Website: macys
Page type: billing-address
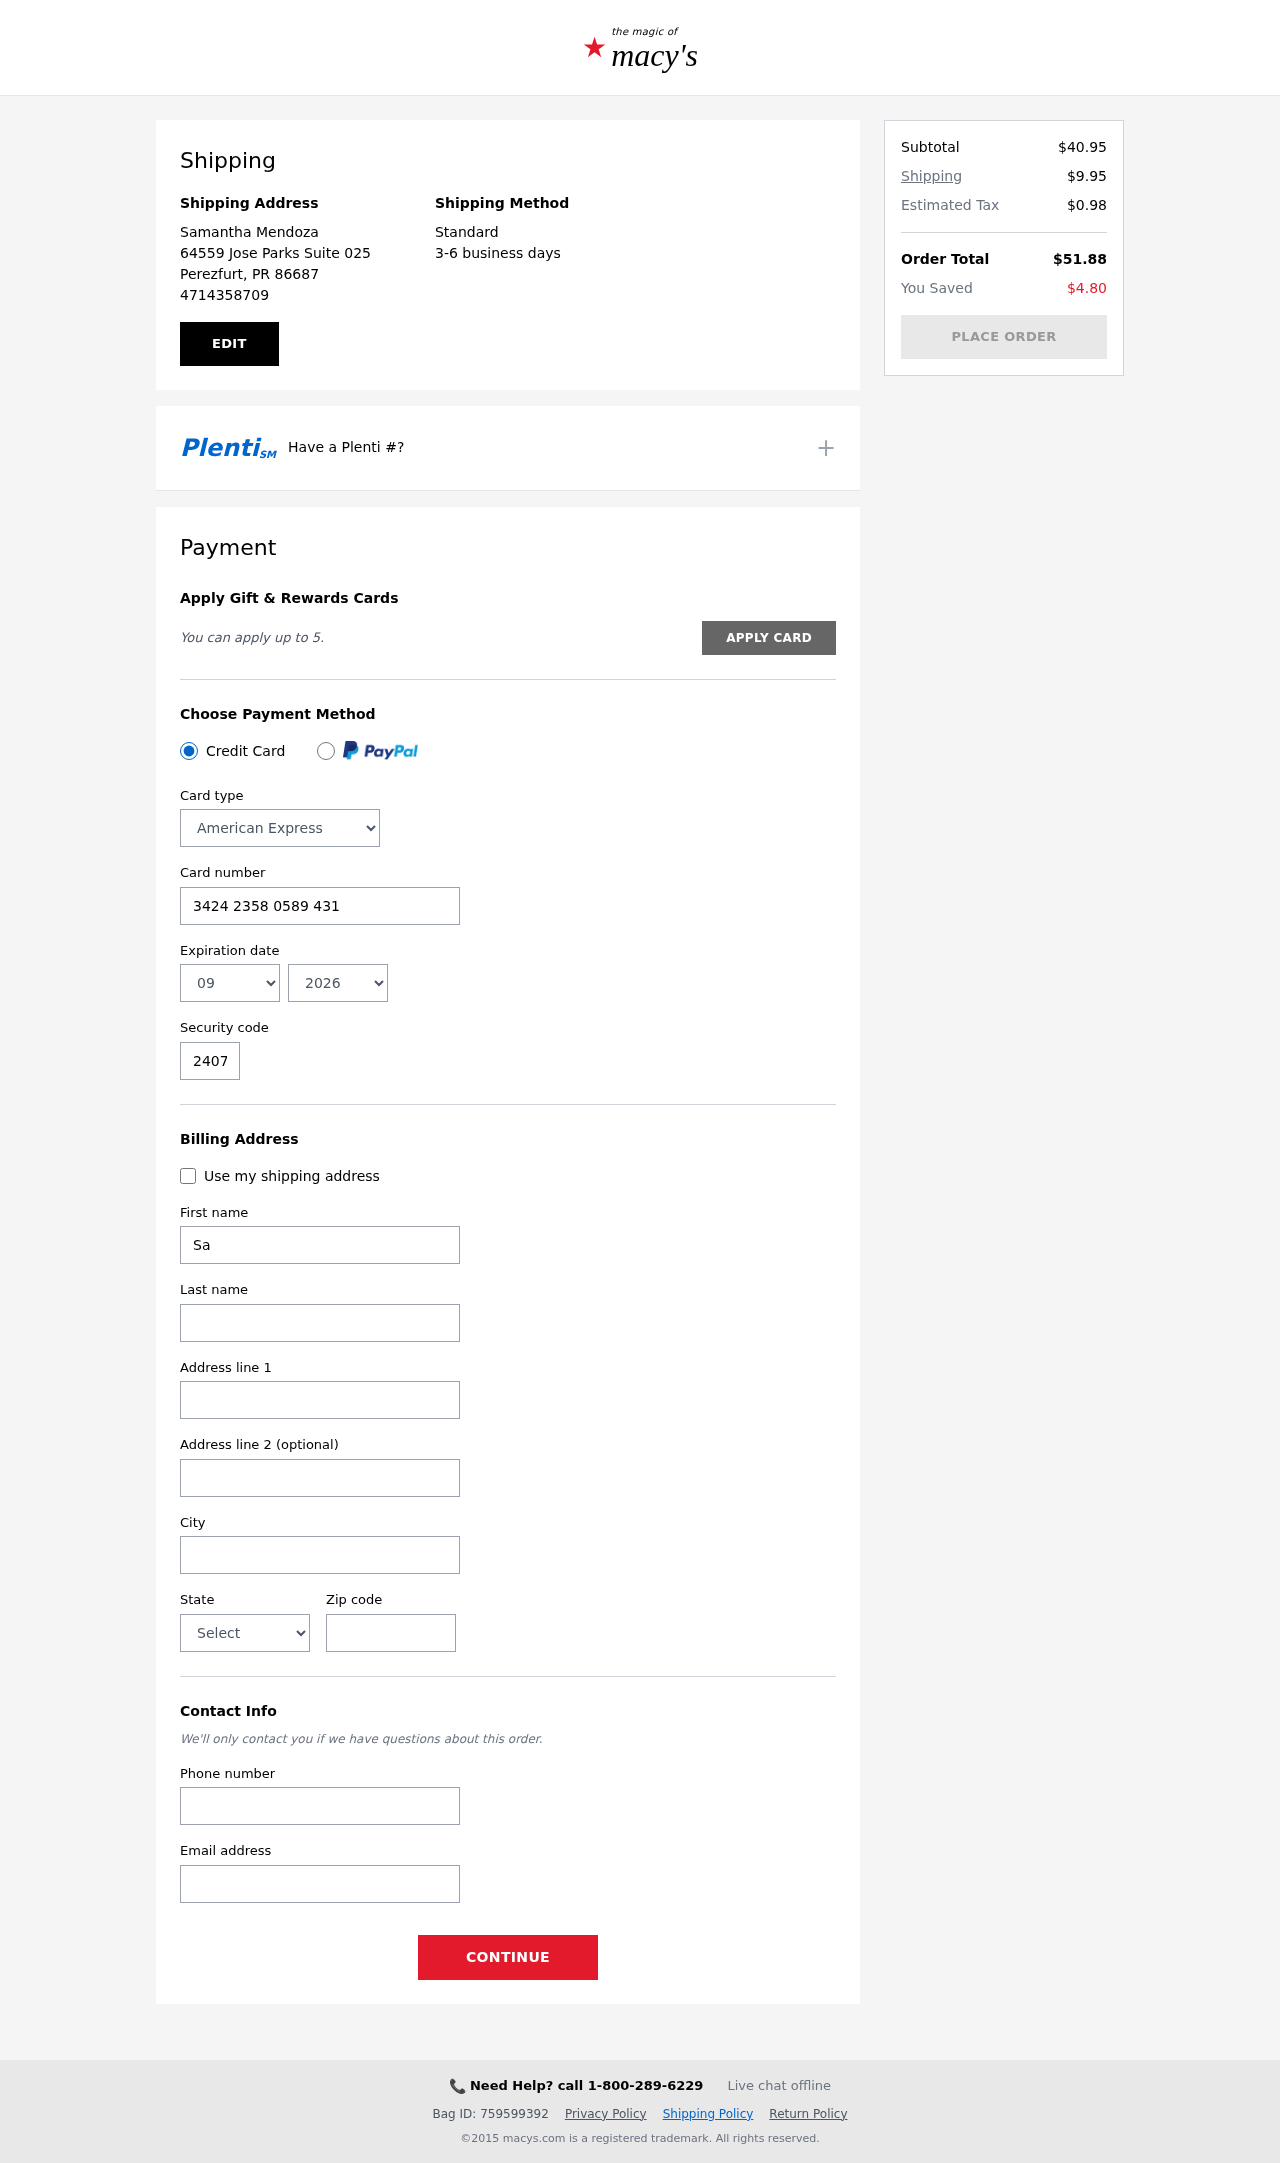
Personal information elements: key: PII_CARD_CVV
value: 2407
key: PII_CARD_EXPIRY_MONTH
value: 09
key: PII_CARD_EXPIRY_YEAR
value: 26
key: PII_CARD_NUMBER
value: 3424 2358 0589 431
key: PII_CARD_TYPE
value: American Express
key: PII_CITY
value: Perezfurt
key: PII_CITY_STATE_ZIP
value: Perezfurt, PR 86687
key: PII_EMAIL
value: samantha.mendoza@hotmail.com
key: PII_FIRSTNAME
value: Samantha
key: PII_FULLNAME
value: Samantha Mendoza
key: PII_LASTNAME
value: Mendoza
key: PII_PHONE
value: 4714358709
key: PII_POSTCODE
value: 86687
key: PII_STATE
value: PR
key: PII_STREET
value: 64559 Jose Parks Suite 025
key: PII_STREET2
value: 721 Rodriguez Track
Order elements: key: ORDER_SUBTOTAL
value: $40.95
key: ORDER_SHIPPING_COST
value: $9.95
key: ORDER_TAX
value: $0.98
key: ORDER_TOTAL
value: $51.88
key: ORDER_SAVINGS
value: $4.80